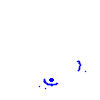
Particle: pion